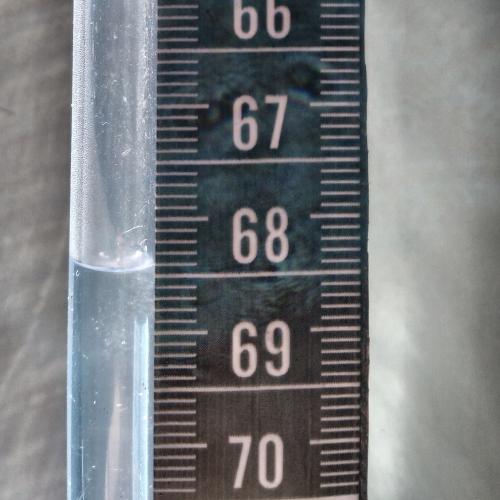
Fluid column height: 68.4 cm